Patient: sex M, age 71
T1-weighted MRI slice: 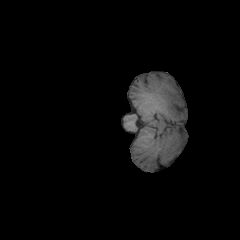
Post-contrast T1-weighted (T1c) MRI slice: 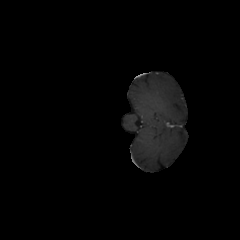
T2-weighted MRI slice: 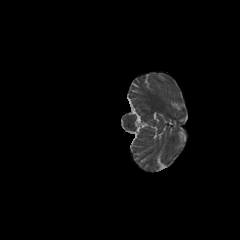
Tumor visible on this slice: no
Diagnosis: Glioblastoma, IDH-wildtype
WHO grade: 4